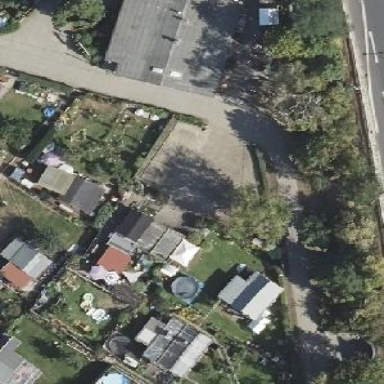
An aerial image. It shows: Plot in the allotments.